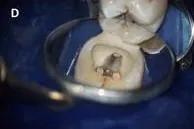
Postoperative intraoral X-Ray focused on tooth #47.
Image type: medical_photograph (other_medical_photograph)